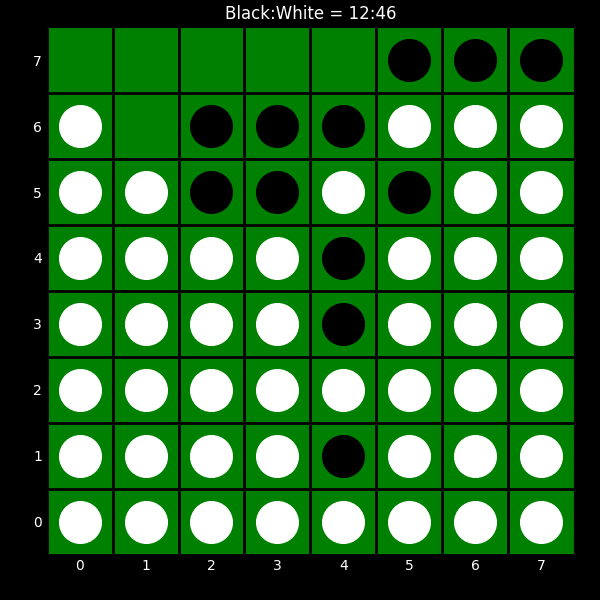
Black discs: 12
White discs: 46